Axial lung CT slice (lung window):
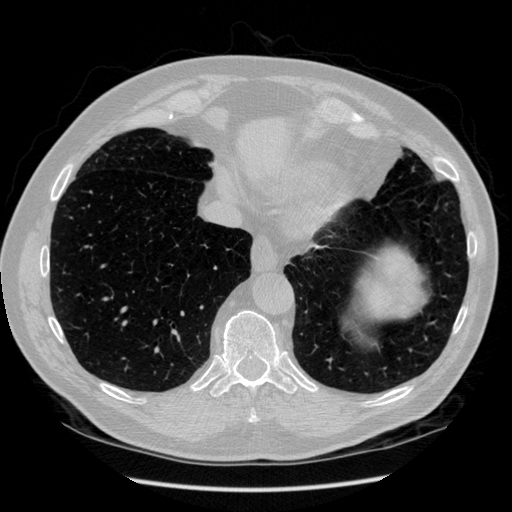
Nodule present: no